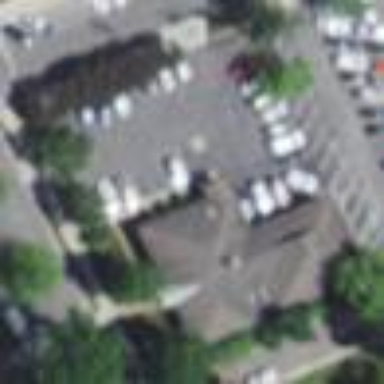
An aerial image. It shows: Healthcare clinic is depicted in the image.